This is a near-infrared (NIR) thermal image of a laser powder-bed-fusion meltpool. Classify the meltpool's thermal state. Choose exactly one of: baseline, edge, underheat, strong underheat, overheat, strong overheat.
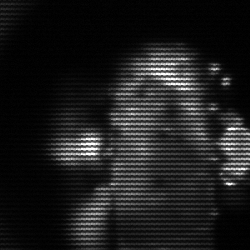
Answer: strong underheat